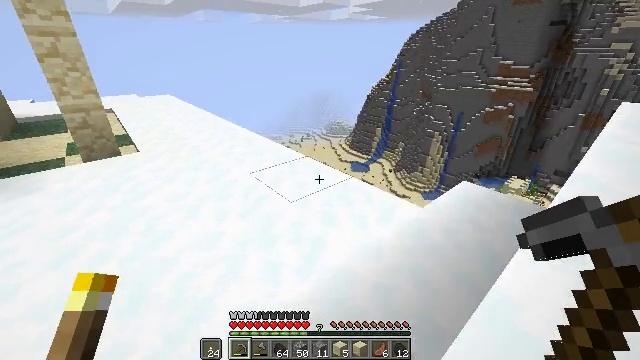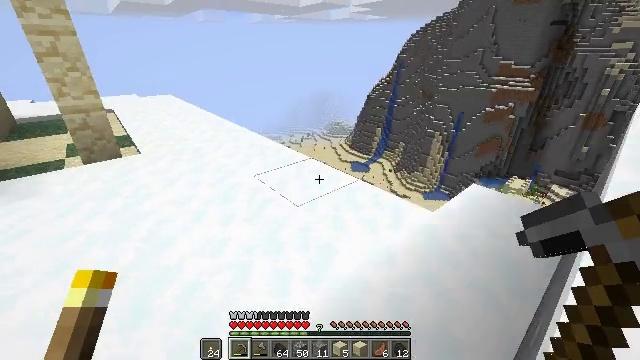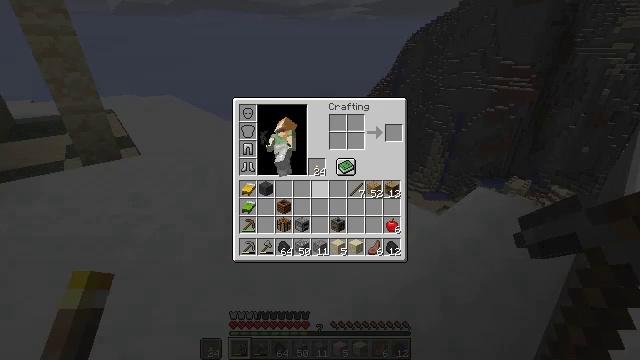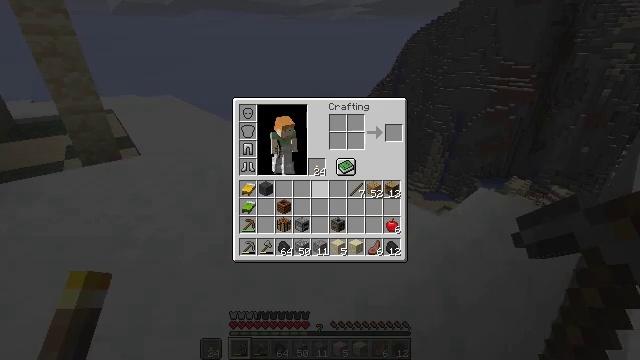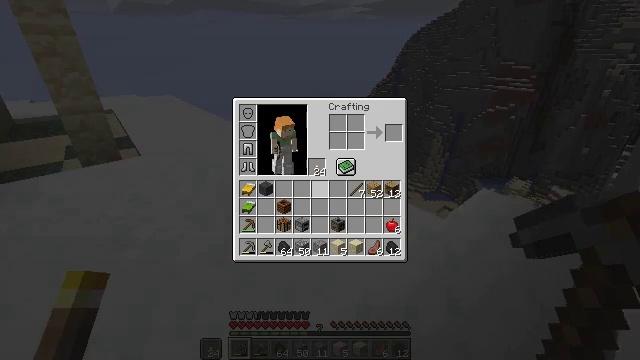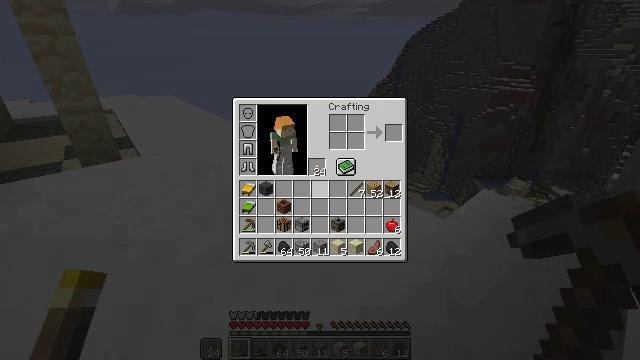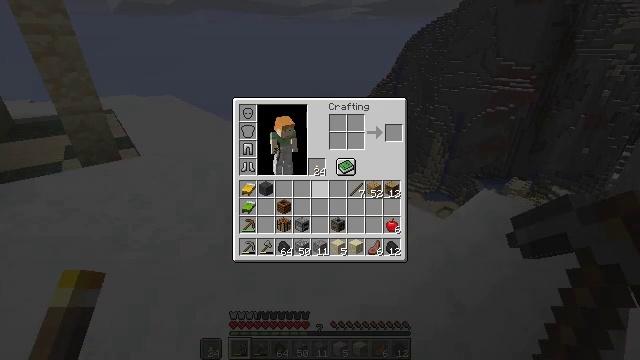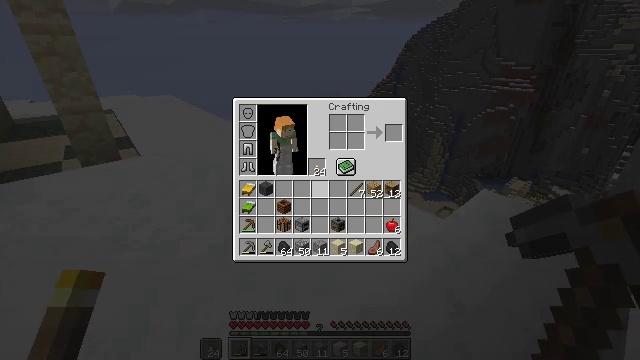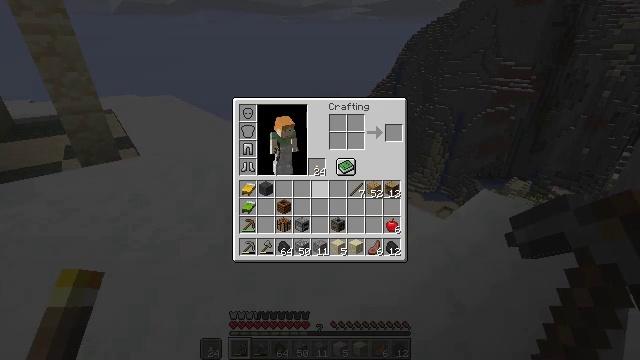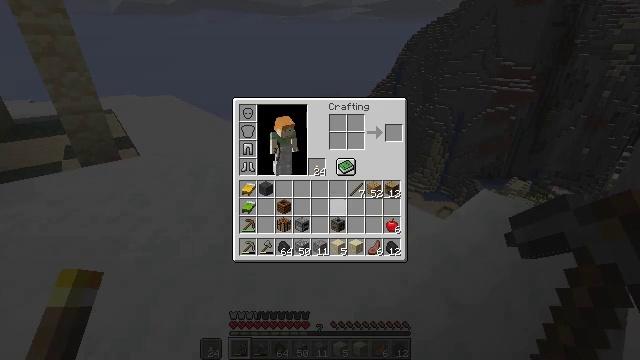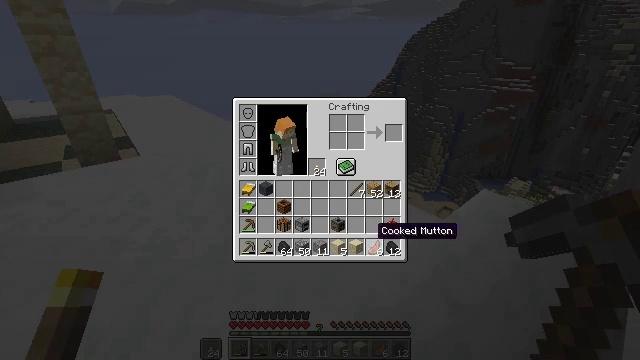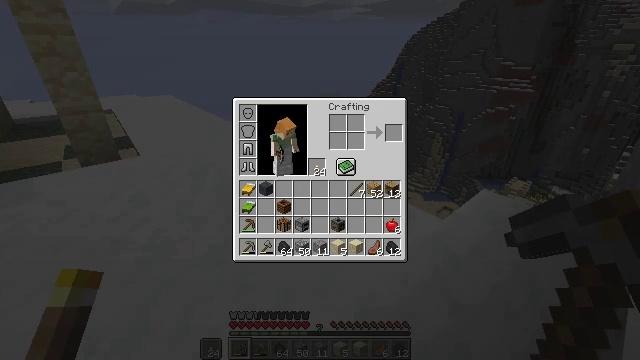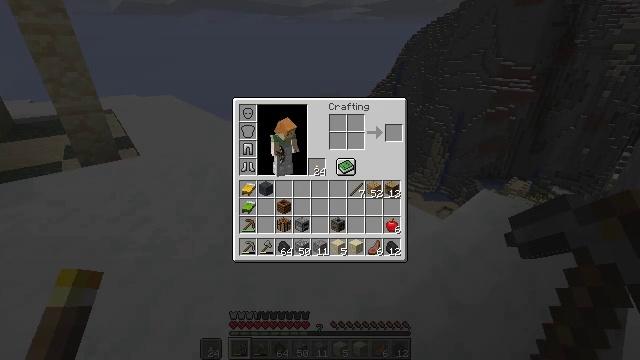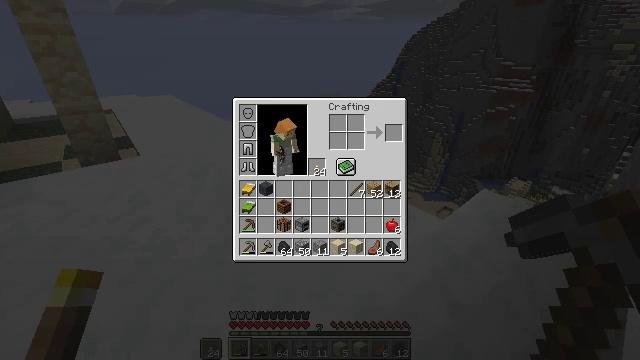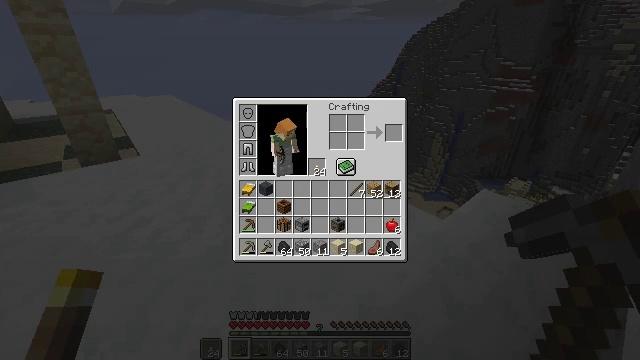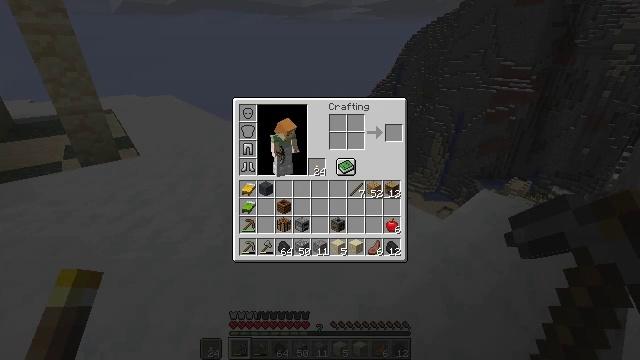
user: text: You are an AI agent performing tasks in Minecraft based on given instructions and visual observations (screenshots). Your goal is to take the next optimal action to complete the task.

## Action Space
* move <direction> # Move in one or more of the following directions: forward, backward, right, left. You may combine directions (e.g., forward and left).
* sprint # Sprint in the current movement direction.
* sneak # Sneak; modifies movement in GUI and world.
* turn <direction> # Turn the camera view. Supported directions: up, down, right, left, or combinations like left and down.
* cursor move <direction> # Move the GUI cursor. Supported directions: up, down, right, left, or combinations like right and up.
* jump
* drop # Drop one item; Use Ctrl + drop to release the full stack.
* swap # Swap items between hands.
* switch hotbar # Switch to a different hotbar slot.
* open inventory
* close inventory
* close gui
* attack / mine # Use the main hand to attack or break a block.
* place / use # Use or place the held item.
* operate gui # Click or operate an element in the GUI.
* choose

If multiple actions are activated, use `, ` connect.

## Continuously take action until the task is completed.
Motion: motion action
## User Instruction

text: Drop a gray wool.
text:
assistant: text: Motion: no_op
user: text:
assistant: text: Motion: open inventory
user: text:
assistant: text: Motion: open inventory
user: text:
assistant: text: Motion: no_op
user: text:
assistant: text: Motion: no_op
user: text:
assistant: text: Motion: no_op
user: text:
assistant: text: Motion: no_op
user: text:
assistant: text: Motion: no_op
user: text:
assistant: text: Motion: cursor move right and down
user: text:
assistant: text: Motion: cursor move right and down
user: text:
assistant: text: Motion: cursor move right and down
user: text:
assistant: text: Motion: no_op
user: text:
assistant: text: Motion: no_op
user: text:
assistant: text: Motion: no_op
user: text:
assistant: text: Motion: no_op
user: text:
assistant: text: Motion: cursor move up
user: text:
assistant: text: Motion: no_op
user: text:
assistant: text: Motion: no_op
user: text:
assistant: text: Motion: no_op
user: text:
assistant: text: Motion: no_op
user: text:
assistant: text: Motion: no_op
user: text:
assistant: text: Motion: operate gui
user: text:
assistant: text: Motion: operate gui
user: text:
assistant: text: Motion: operate gui
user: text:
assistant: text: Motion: cursor move left and up
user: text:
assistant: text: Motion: cursor move left and up
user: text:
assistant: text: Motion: no_op
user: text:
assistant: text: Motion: no_op
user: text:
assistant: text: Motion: no_op
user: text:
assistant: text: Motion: cursor move left